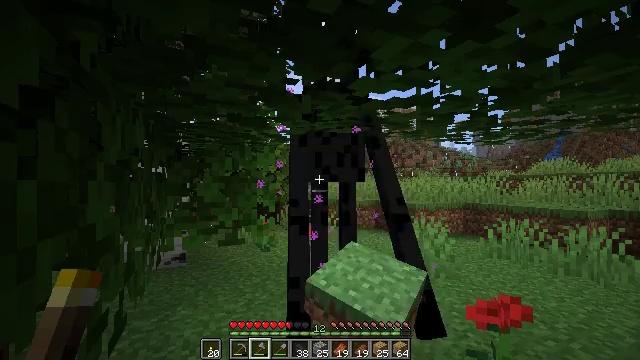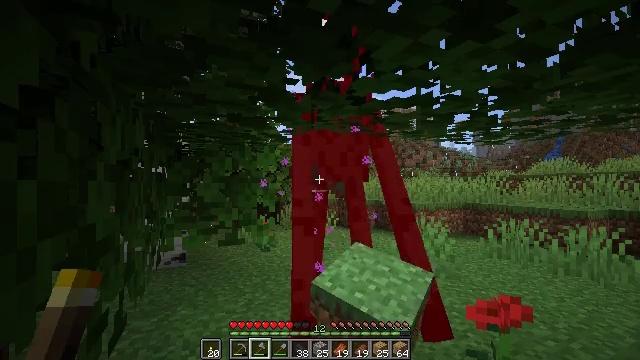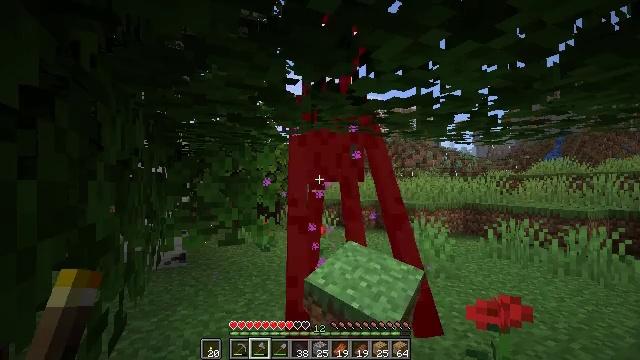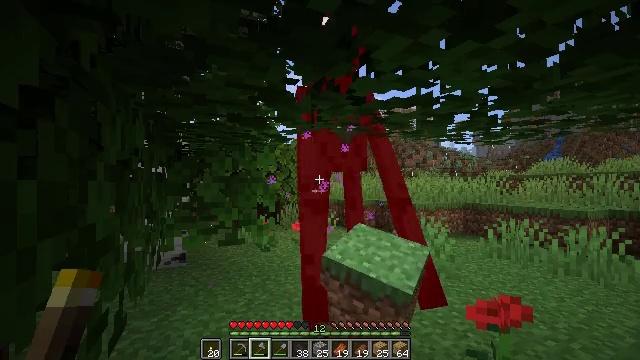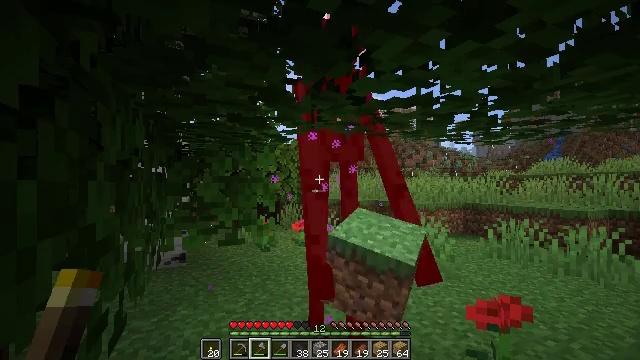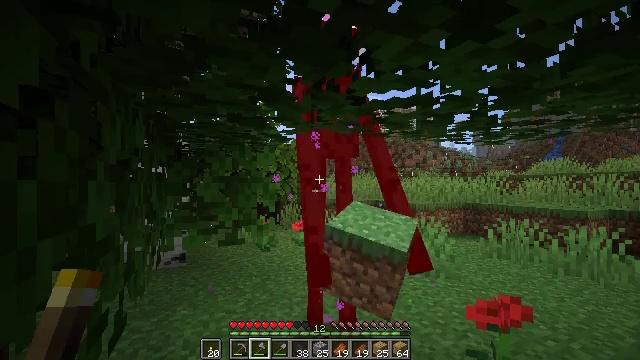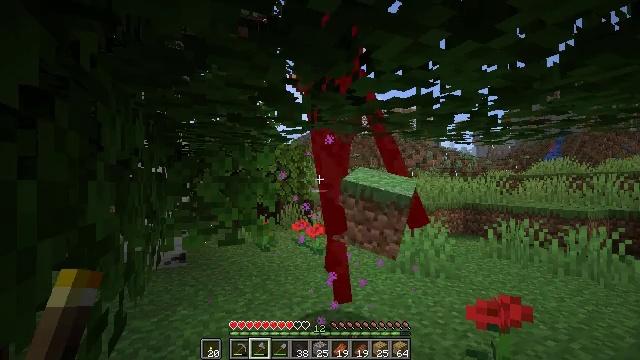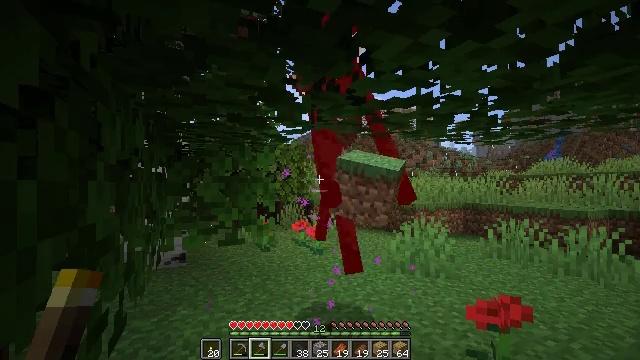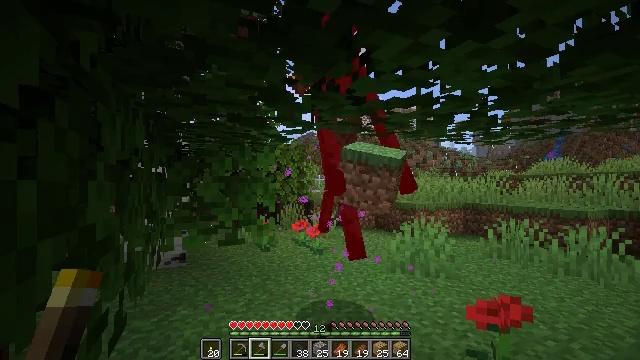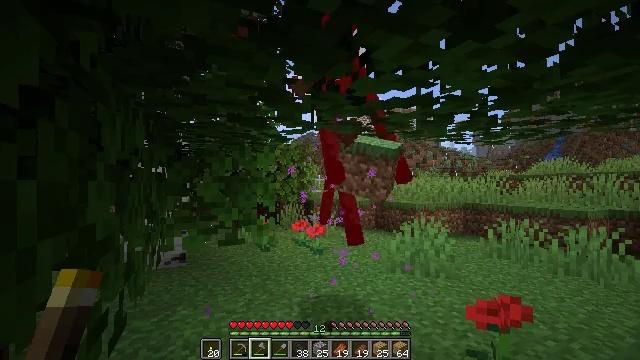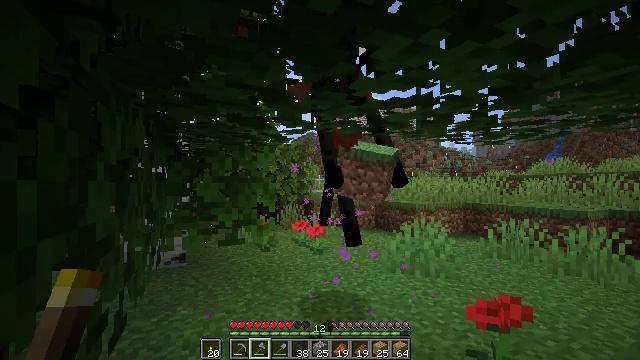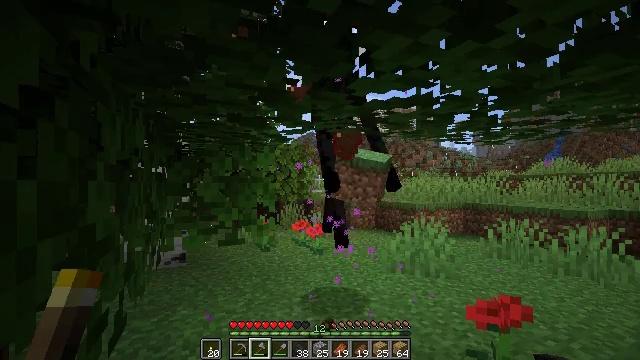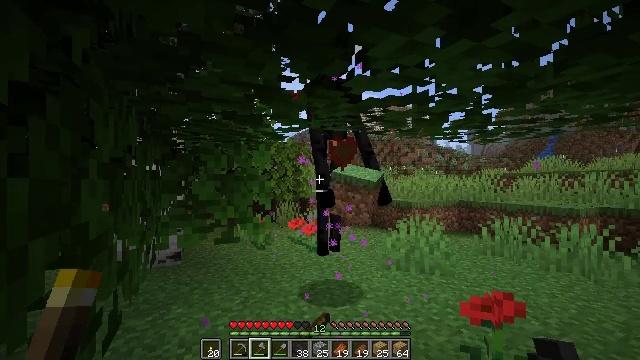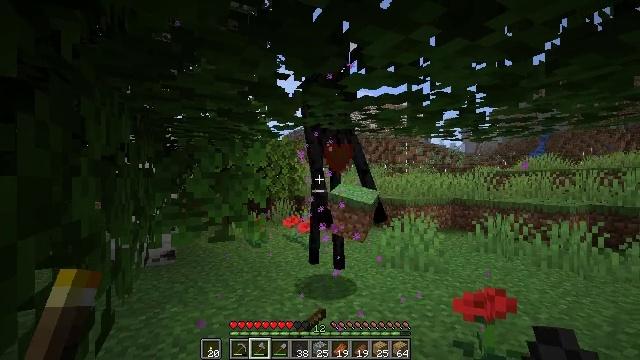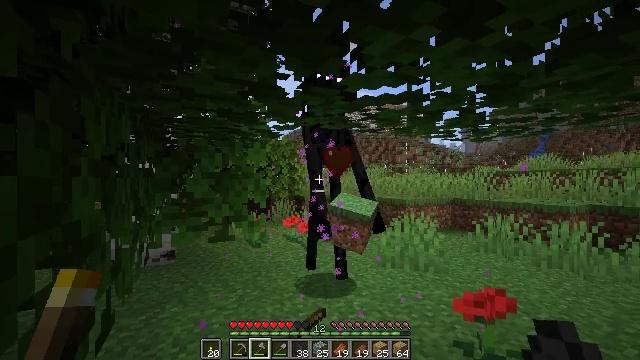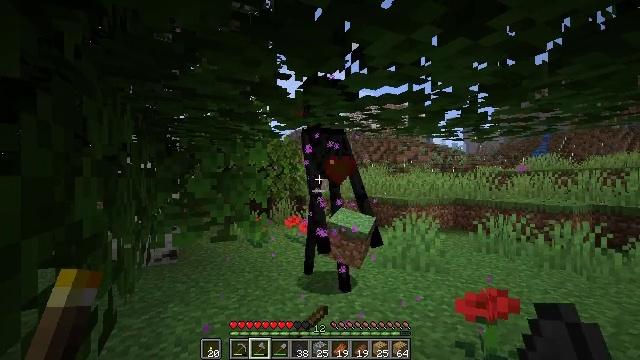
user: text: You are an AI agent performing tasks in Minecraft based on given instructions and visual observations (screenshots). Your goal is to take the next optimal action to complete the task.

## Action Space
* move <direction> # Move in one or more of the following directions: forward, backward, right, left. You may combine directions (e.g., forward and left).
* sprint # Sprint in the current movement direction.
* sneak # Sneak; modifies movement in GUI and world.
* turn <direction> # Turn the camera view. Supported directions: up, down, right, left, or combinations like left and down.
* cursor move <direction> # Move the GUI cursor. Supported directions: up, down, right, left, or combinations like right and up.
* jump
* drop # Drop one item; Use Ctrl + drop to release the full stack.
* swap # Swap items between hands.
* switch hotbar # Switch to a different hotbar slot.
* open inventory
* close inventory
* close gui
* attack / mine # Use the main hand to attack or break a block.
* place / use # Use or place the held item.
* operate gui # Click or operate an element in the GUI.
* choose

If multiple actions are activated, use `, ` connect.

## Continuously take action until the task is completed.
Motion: motion action
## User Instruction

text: Combat the enderman.
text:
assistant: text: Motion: no_op
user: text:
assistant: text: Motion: no_op
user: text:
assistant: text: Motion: no_op
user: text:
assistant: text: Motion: no_op
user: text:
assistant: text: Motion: no_op
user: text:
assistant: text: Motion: no_op
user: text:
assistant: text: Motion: no_op
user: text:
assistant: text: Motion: no_op
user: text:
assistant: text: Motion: no_op
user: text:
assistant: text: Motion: no_op
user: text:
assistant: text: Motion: no_op
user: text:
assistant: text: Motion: no_op
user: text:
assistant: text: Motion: turn right
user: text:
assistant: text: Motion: no_op
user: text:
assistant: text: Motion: no_op
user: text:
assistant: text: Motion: no_op
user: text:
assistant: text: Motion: no_op
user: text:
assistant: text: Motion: no_op
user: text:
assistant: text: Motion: no_op
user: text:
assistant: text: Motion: no_op
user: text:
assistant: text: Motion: no_op
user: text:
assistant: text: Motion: no_op
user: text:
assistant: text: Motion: no_op
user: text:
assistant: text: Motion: no_op
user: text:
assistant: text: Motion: no_op
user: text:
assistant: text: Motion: no_op
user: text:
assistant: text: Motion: no_op
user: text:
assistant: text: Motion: no_op
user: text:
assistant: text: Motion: no_op
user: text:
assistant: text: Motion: no_op